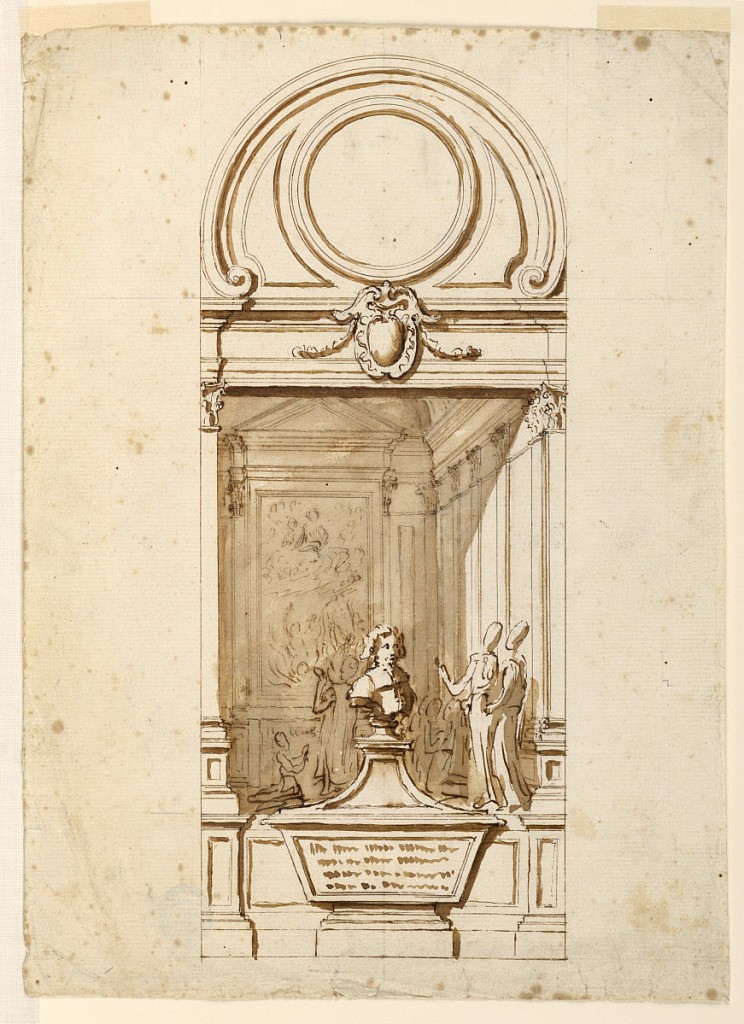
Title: Design for a Sepulchral Monument
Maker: Antonio Gherardi, 1644–1702
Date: ca. 1675
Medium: Pen and brown ink, brush and brown wash, black chalk on cream laid paper
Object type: Drawing
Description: Vertical rectangle. Framed by architectural motifs. Below is a dado with a sarcophagus at center. The bust of a man is obliquely disposed on the top. The celebration of the Mass is shown  as a background, probably intended to be painted. Above is an entablature with an escutcheon and an oculus framed by scrolls.